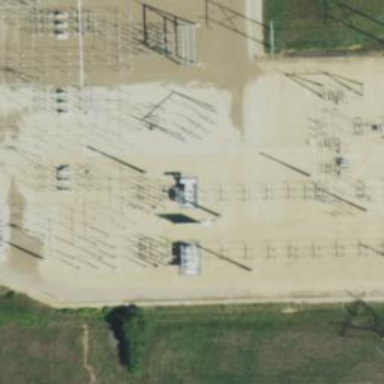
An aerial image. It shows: Switch for power supply.